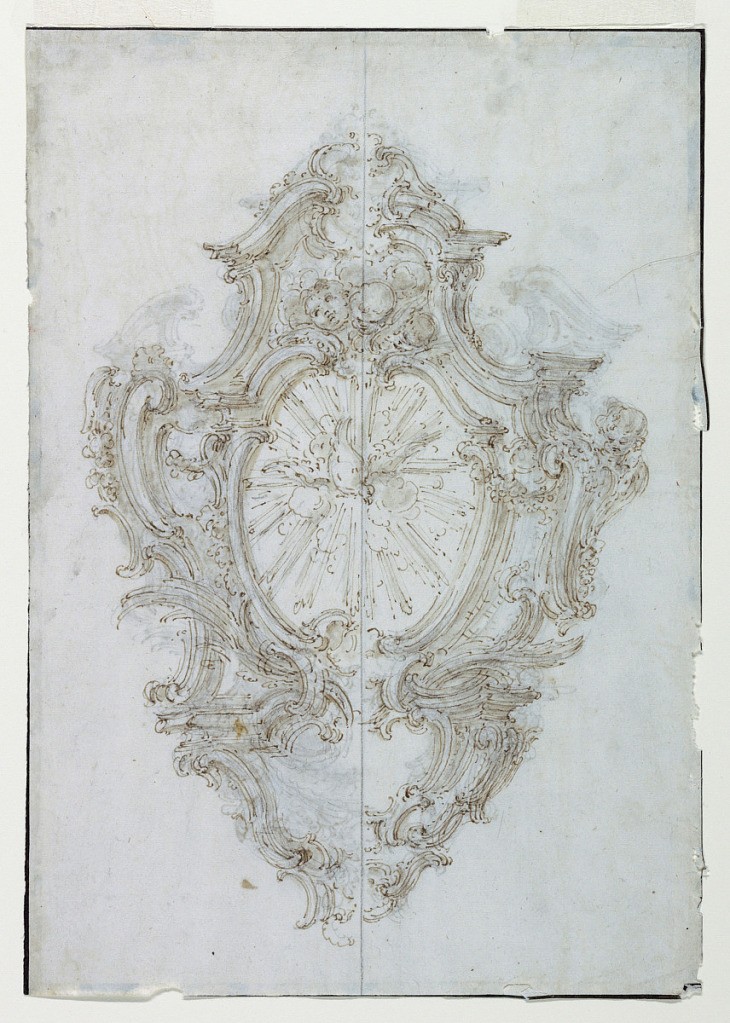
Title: Design for a Holy Water Stoup
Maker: Thomas Lainé, French, 1682 – 1739
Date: ca.1740
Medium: Pen and ink, graphite on white paper
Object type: drawing
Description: A wall-fixture of rocaille design, ornamented with garlands and seraphs. A panel in the center shows the dove of the Holy Spirit in a sunburst. Below, a smaller panel, probably intended to contain a water receptacle.